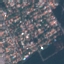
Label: Residential